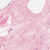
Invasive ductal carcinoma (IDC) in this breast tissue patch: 0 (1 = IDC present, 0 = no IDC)